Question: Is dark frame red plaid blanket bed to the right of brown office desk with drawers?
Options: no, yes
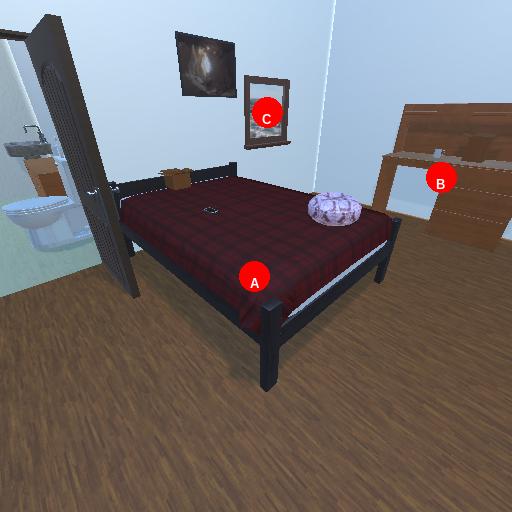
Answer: no